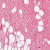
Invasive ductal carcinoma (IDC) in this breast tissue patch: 0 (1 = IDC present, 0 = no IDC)